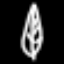
Label: leaf